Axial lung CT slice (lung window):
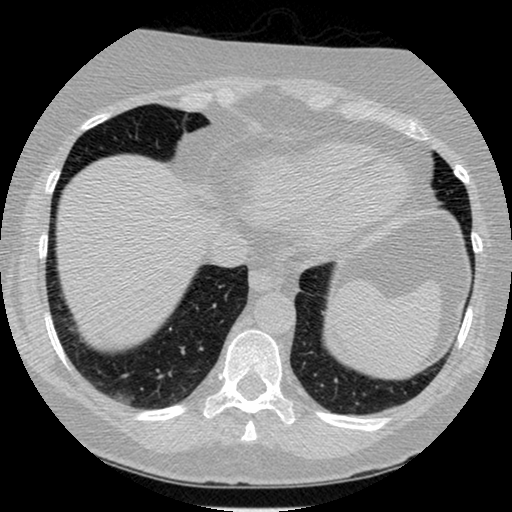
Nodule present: no